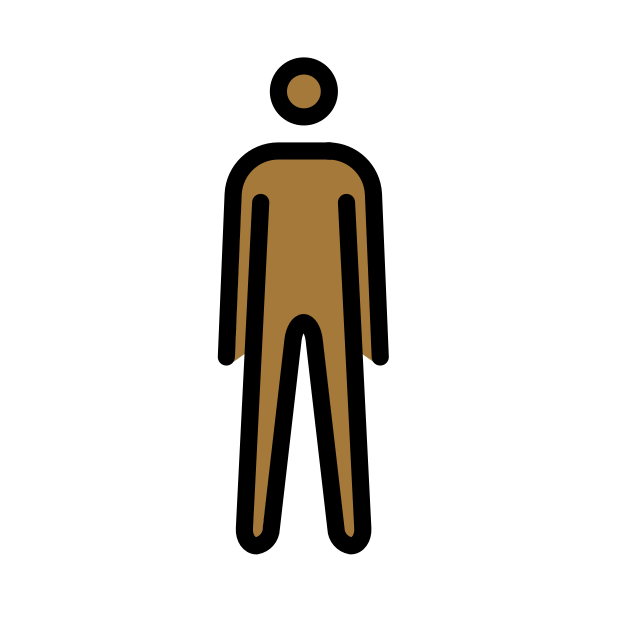
man standing: medium-dark skin tone